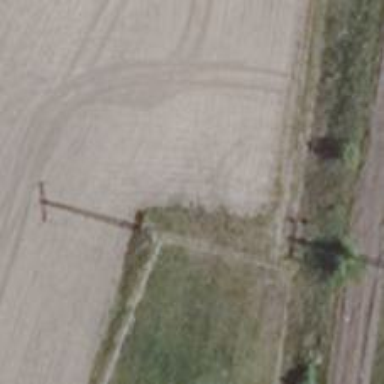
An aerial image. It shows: Power pole.